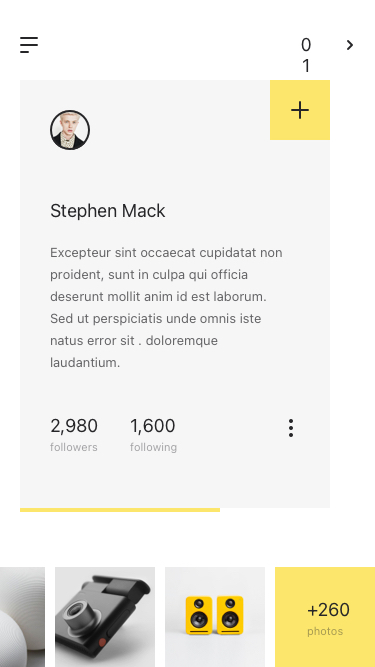
Text in this UI design:
01
Stephen Mack
Excepteur sint occaecat cupidatat non proident, sunt in culpa qui officia deserunt mollit anim id est laborum. Sed ut perspiciatis unde omnis iste natus error sit . doloremque laudantium.
2,980
followers
1,600
following
+260
photos